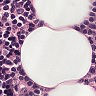
Metastatic tissue present: no